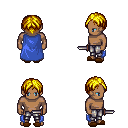
a pixel art fantasy rpg character, male body template, human, dark skin, blue cape, metal pants, blonde parted hairstyle, brown slippers, dagger, four views (front, back, left, right), 2x2 character sprite sheet, small pixel art, hard edges, no anti-aliasing